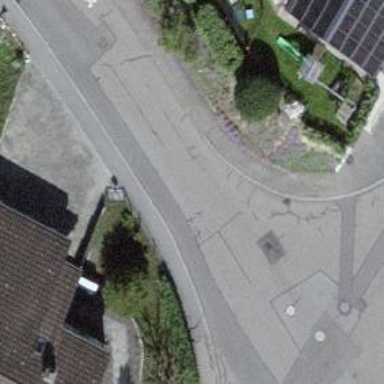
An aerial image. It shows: Kerb barrier.